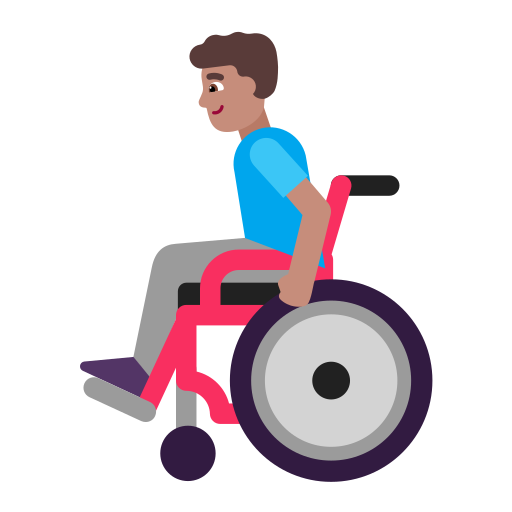
man in manual wheelchair flat